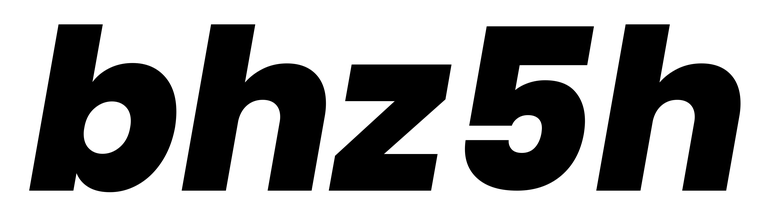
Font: Poppins-ExtraBoldItalic